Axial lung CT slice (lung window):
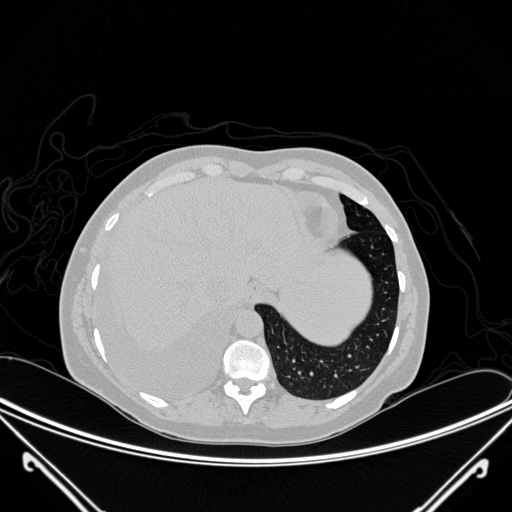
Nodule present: no